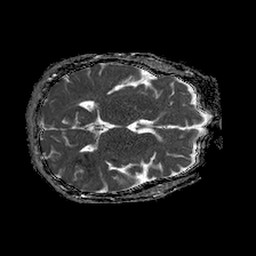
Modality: ADC
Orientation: axial
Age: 50
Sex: female
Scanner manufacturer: philips
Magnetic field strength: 1.5 T
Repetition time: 4.6 s
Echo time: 0.08517 s